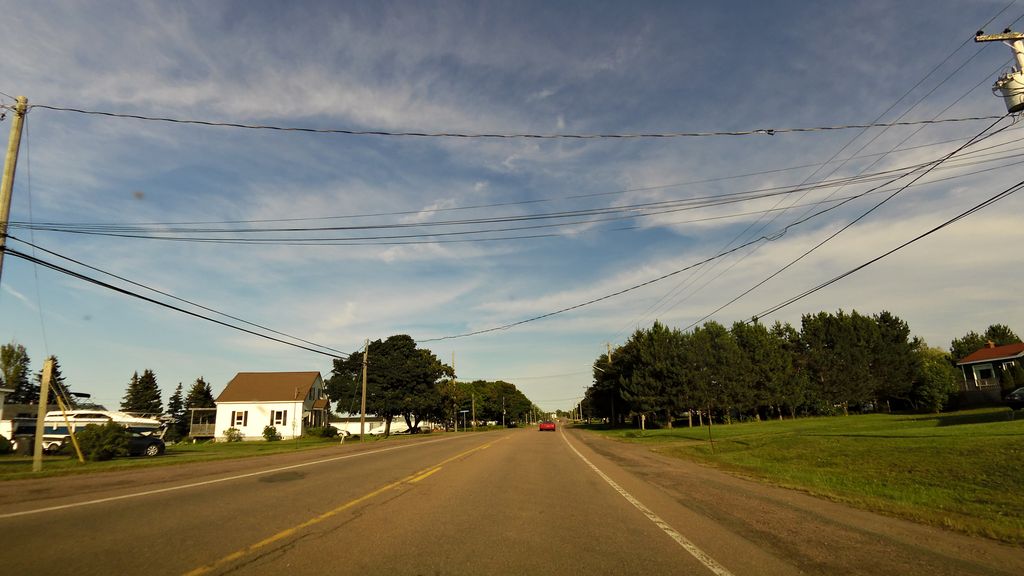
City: charlottetown